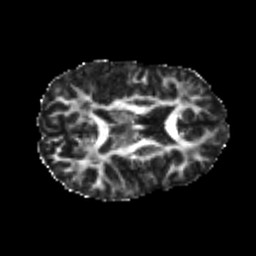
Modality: FA
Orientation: axial
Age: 22
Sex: female
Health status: healthy
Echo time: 0.074 s